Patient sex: M
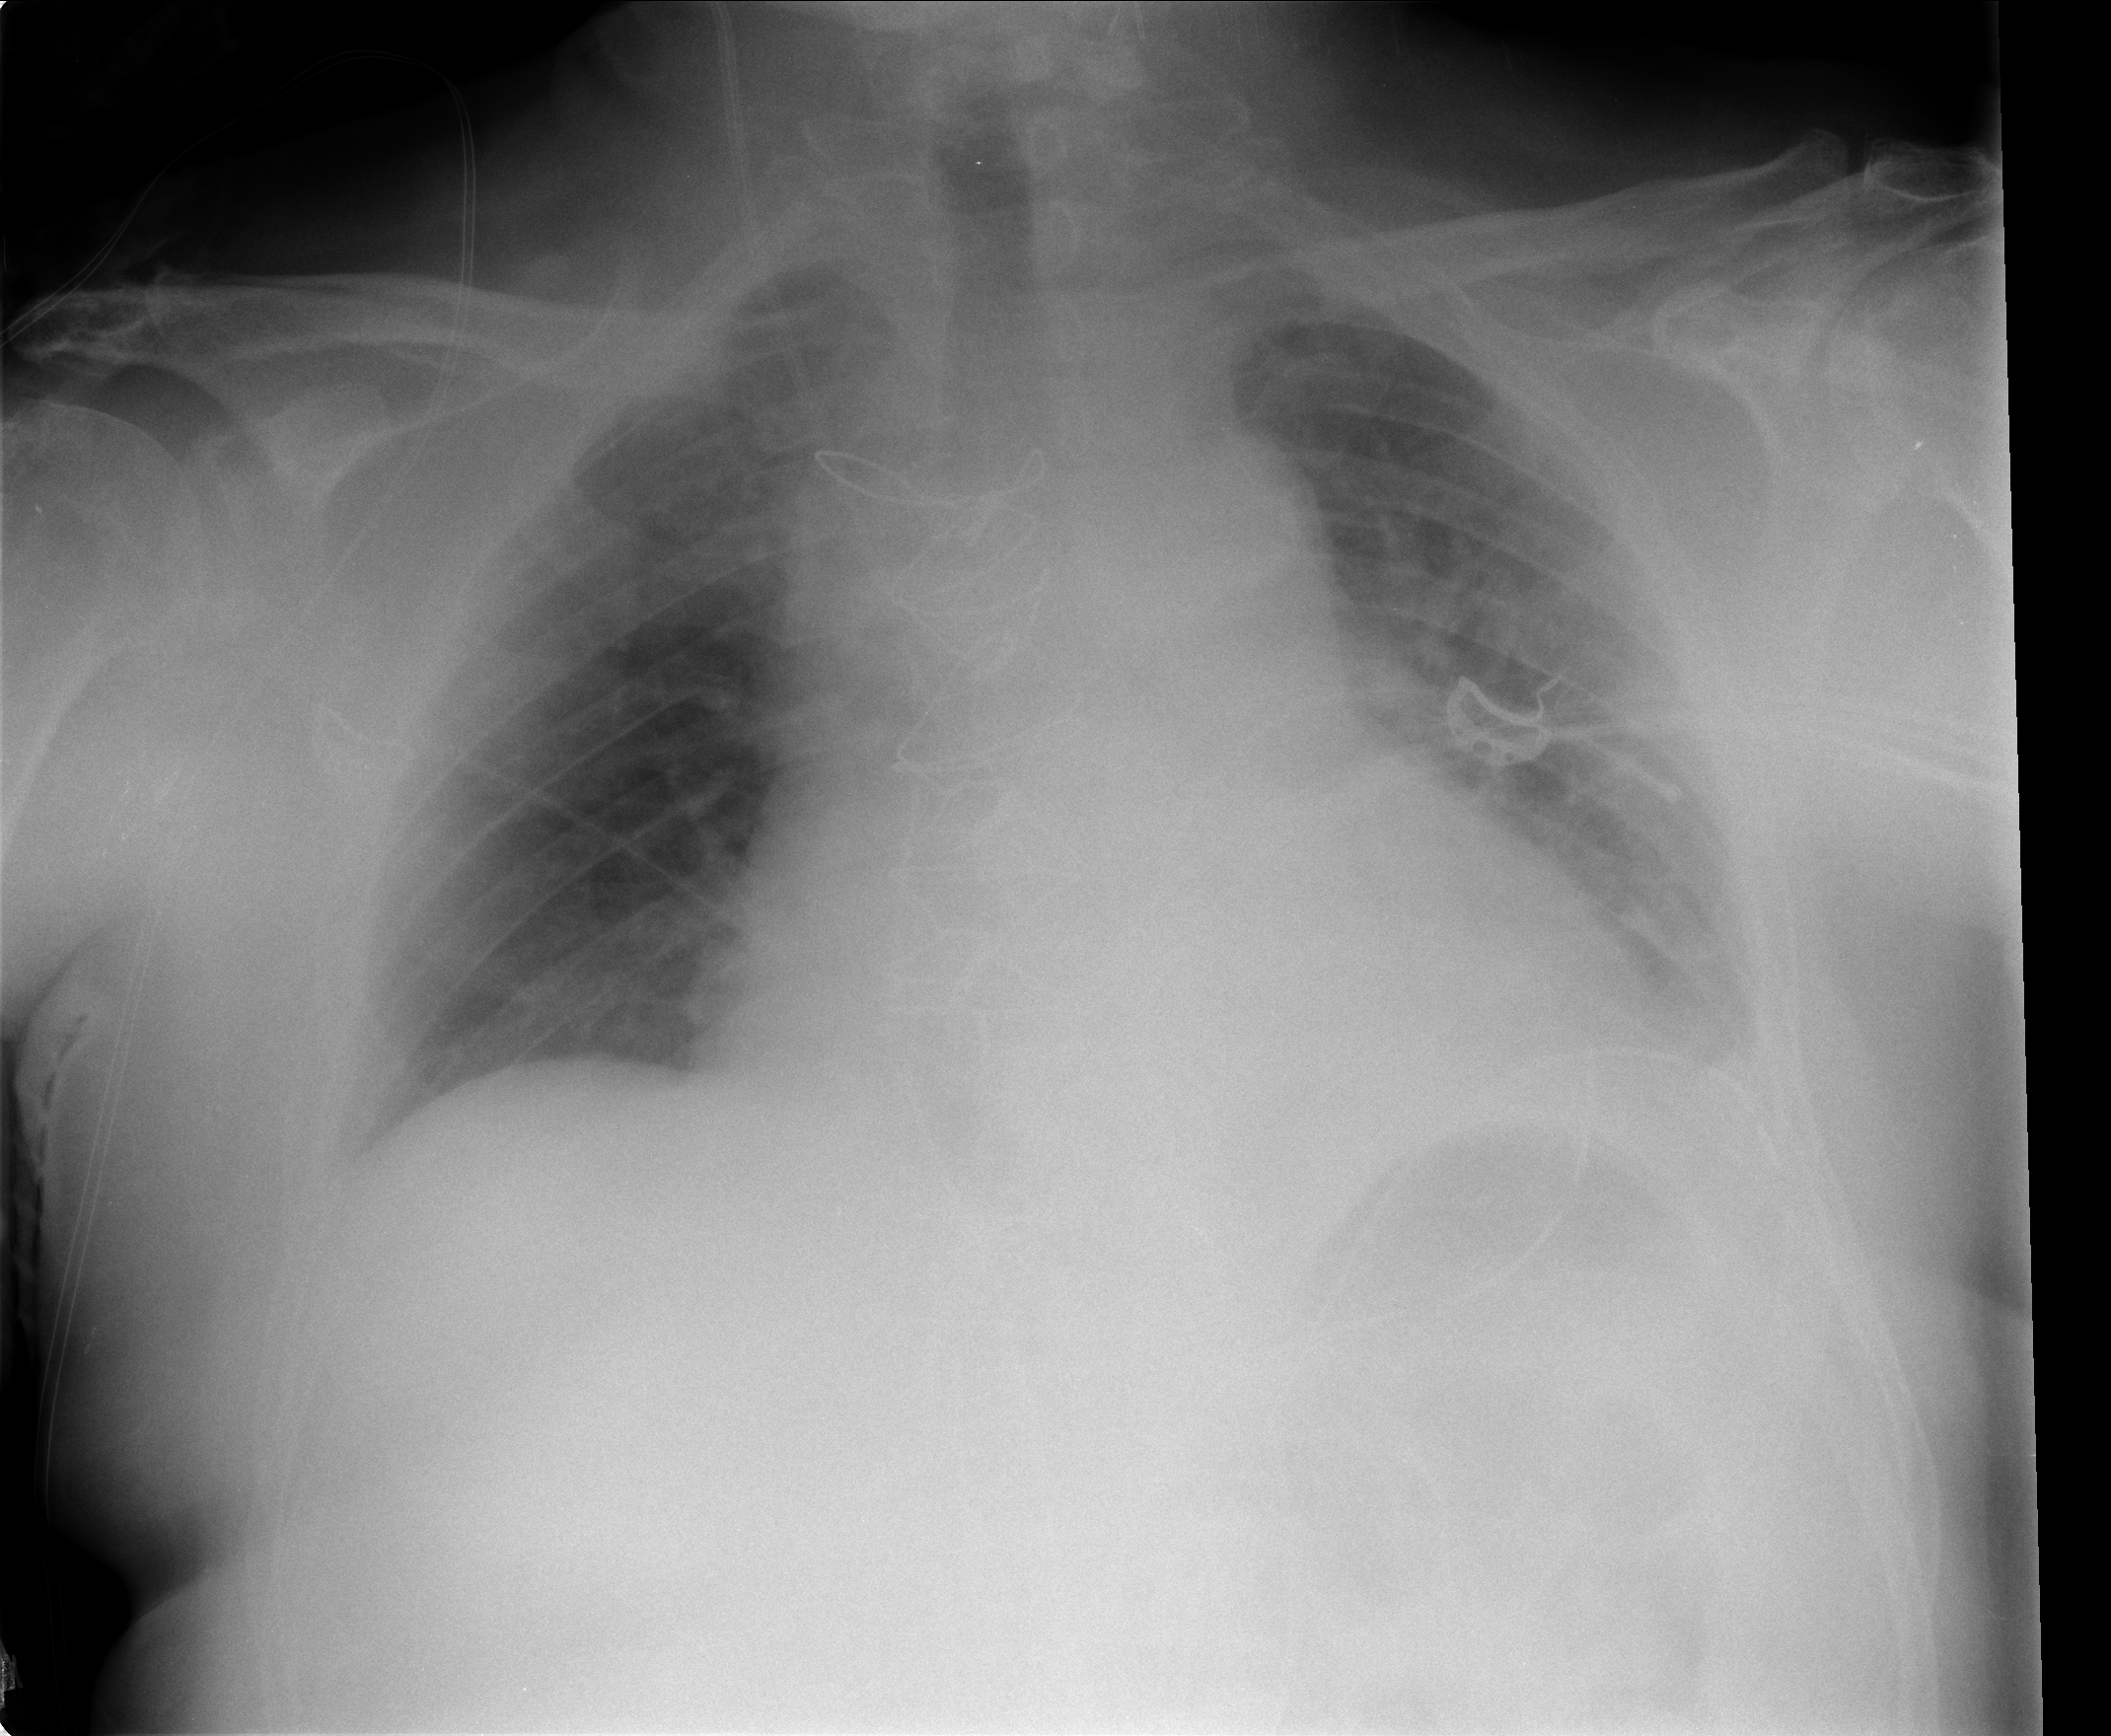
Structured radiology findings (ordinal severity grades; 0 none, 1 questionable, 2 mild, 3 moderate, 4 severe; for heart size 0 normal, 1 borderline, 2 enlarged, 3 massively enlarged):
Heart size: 2
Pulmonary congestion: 2
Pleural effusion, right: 1
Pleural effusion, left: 2
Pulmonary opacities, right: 0
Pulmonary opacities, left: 0
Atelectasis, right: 2
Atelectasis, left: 1